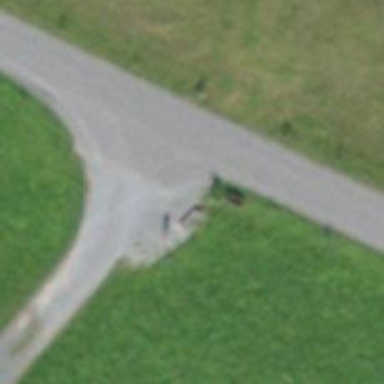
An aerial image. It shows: Bench.